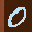
Label: 0